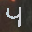
Label: 4